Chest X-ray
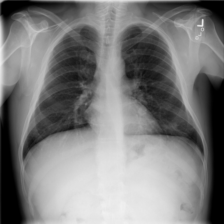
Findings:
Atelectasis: negative
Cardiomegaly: negative
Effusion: negative
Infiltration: negative
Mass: negative
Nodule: negative
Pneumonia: negative
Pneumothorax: negative
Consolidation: negative
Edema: negative
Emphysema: negative
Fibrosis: negative
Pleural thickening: negative
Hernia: negative